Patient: sex M, age 71
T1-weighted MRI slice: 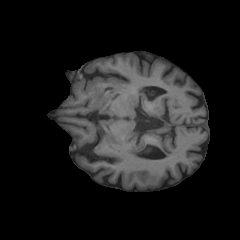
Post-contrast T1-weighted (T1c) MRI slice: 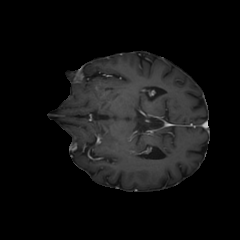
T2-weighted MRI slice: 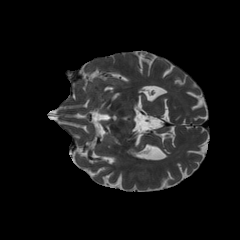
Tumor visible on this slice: no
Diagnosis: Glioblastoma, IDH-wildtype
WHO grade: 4